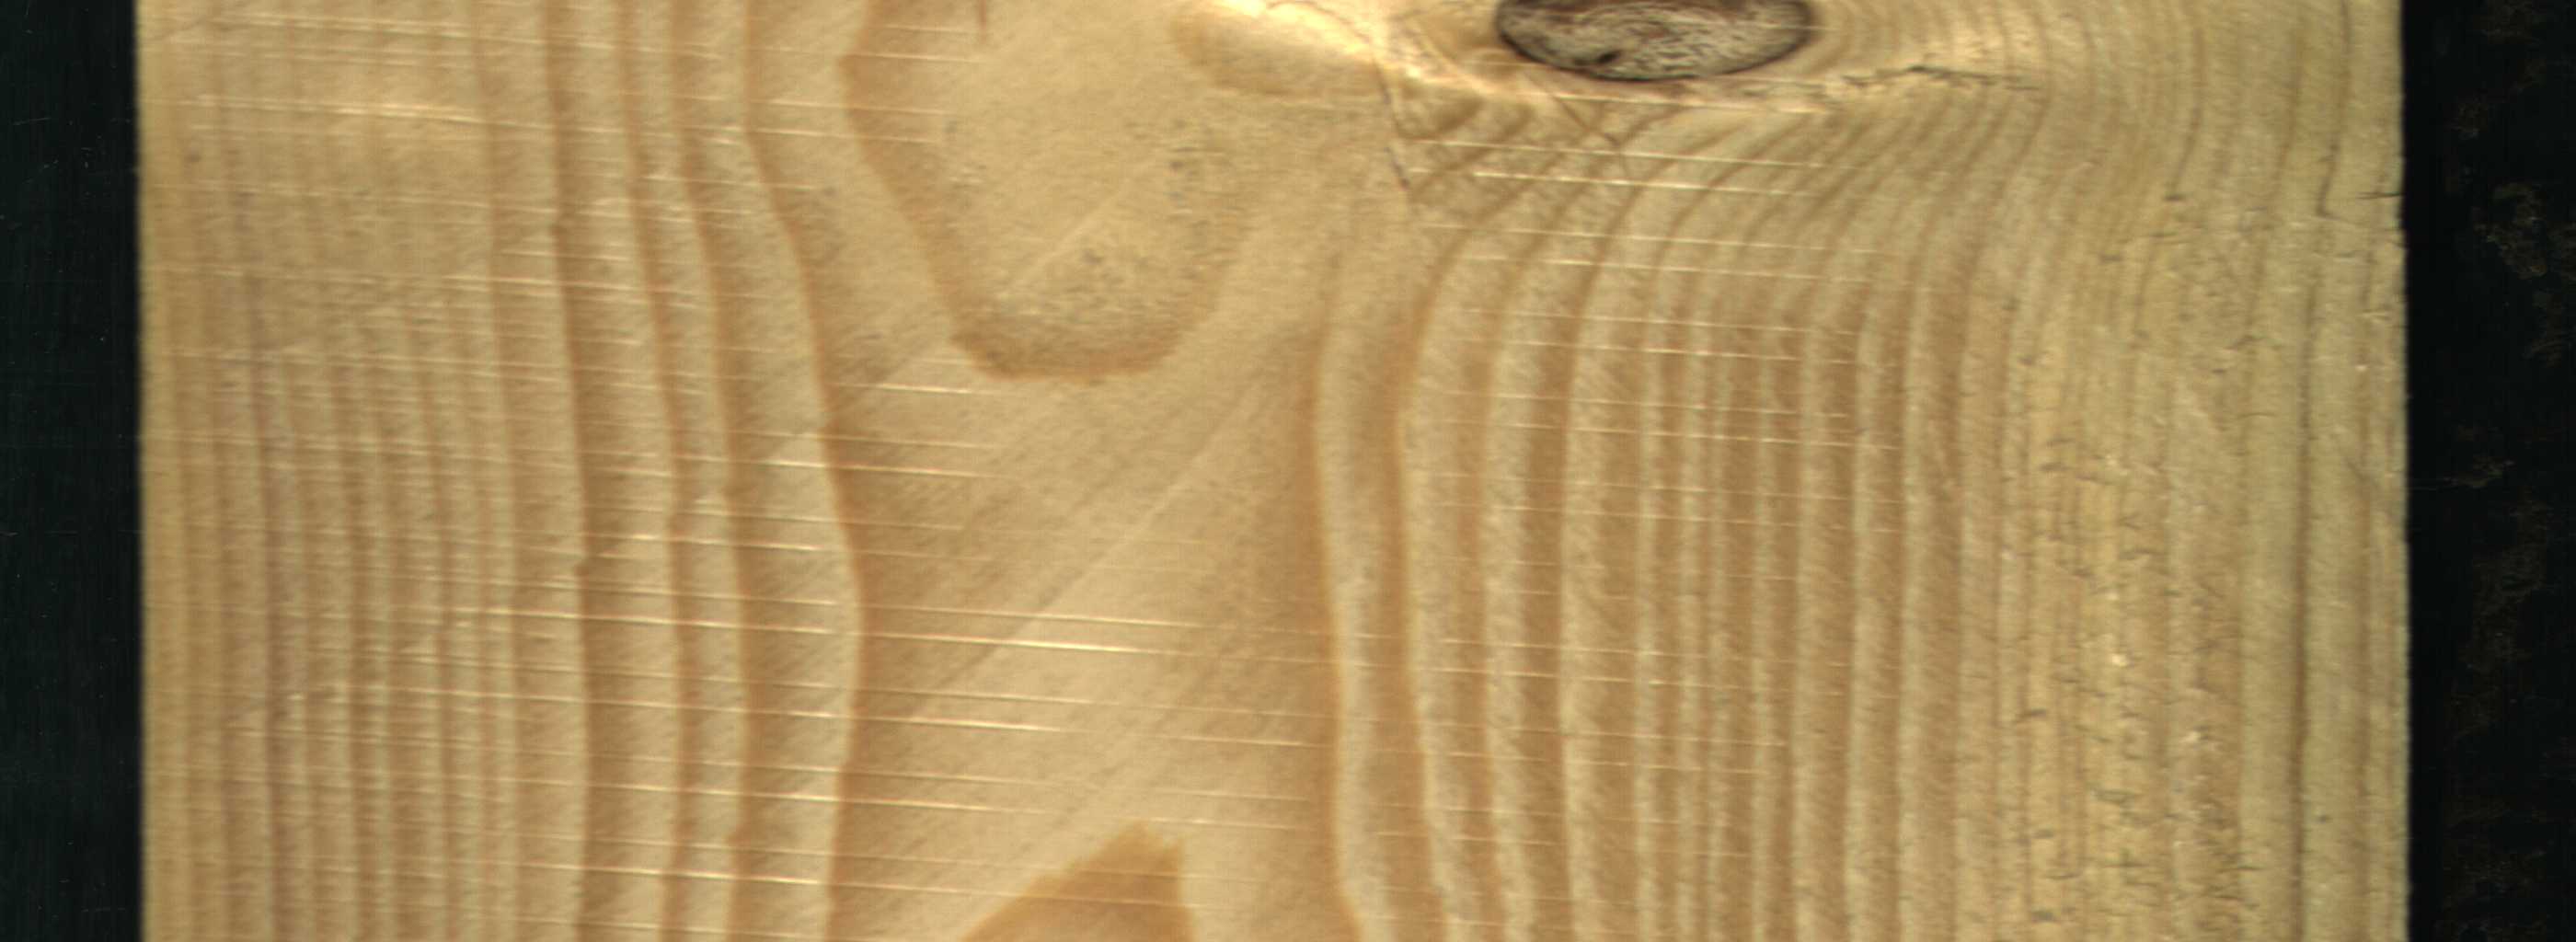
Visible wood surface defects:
Dead_Knot